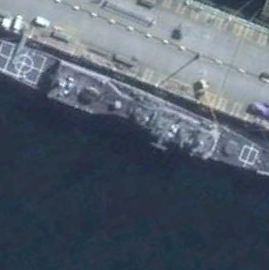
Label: Ticonderoga-class_cruiser